Field crop: maize
Growth stage: 2
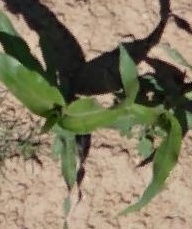
Species: maize